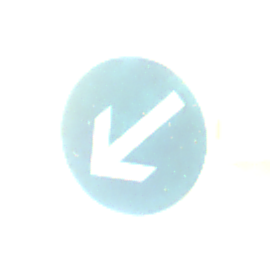
Verkehrszeichen: VorgeschriebeneVorbeifahrtLinks
Umgebung: Outdoor, Urban
Tageszeit: Night
Wetter: PartlyCloudy
Licht: Artificial
Jahreszeit: NotSpecified
Kontrast: HighContrast